Field crop: maize
Growth stage: 2
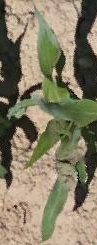
Species: maize